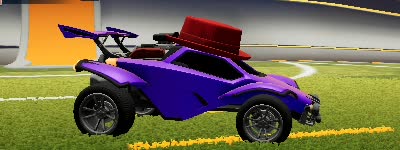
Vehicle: octane